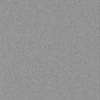
Label: dusty